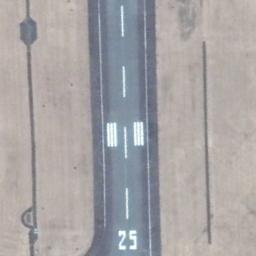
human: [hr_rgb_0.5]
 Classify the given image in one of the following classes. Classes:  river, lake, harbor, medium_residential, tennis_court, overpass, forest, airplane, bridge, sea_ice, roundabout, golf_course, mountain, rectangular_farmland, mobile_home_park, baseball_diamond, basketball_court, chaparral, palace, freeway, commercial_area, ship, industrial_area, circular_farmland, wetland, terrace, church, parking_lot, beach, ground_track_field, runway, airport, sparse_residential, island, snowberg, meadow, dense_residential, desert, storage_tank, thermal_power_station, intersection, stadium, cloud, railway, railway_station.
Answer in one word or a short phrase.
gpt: runway